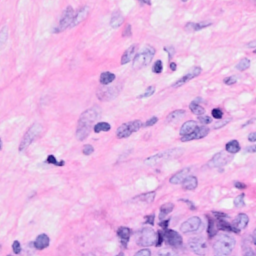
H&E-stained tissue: Breast